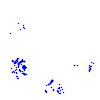
Particle: kaon